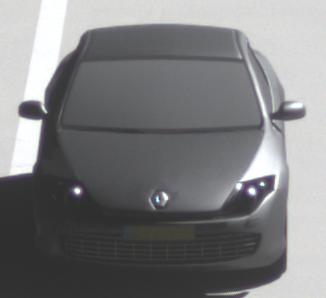
Make: Renault
Model: Laguna Coupé TCe 170
Detailed model: Laguna (III) Coupé
Model produced from: 2010/11
Model produced until: 2011/05
Doors: 2
Color: gray
Road condition: dry road
Daytime: morning or afternoon
Contrast: high contrast